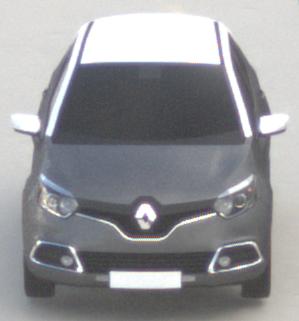
Make: Renault
Model: Captur ENERGY TCe 90
Detailed model: Captur (I)
Model produced from: 2013/06
Model produced until: 2015/05
Doors: 5
Color: gray
Road condition: dry road
Daytime: morning or afternoon
Contrast: low contrast